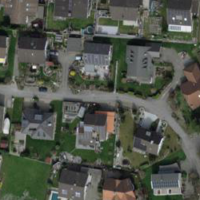
EUNIS habitat code: 54
Species observed at this site:
Cornus sanguinea